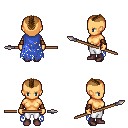
a pixel art fantasy rpg character, female body template, human, tanned skin, blue tattered cape, white pants, brown short mohawk hairstyle, cloth bracers, maroon shoes, spear, four views (front, back, left, right), 2x2 character sprite sheet, small pixel art, hard edges, no anti-aliasing